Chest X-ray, PA view. Patient: 50 years old, sex M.
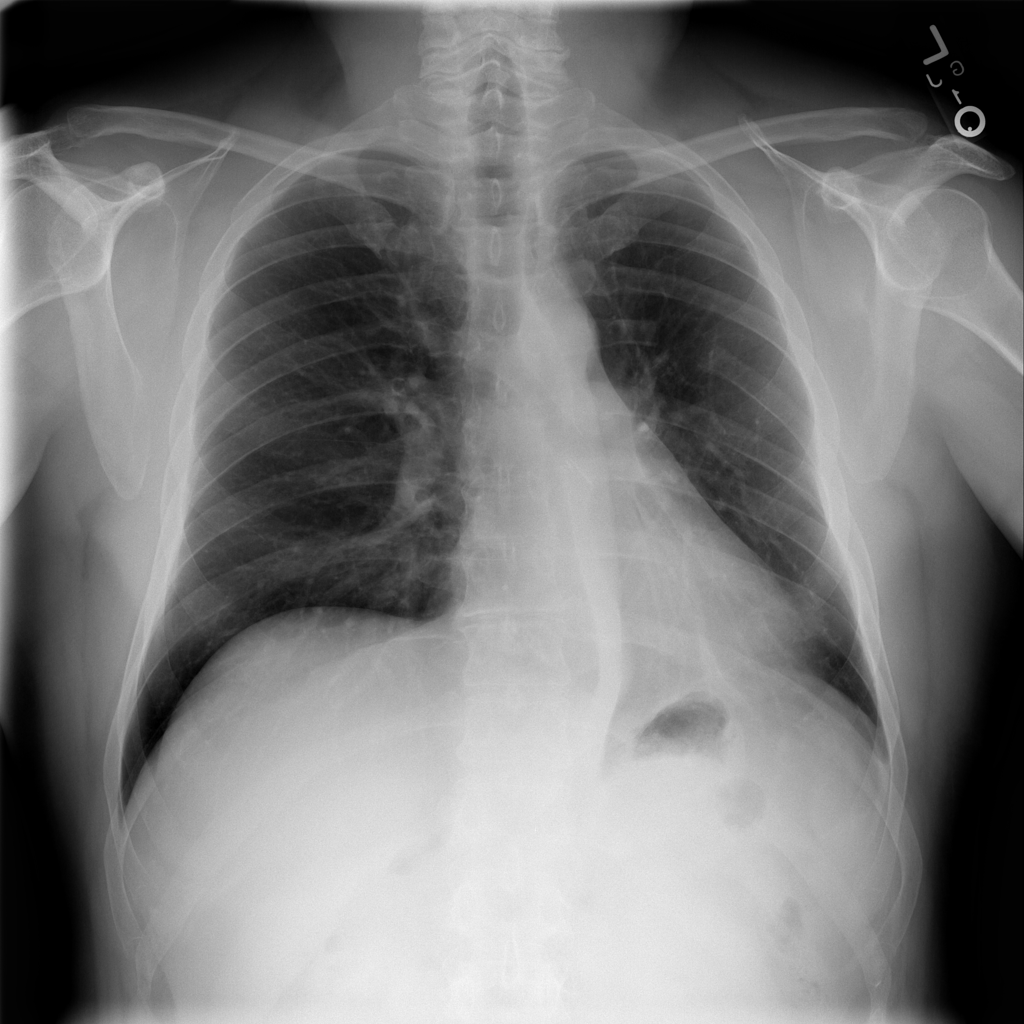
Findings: Nodule